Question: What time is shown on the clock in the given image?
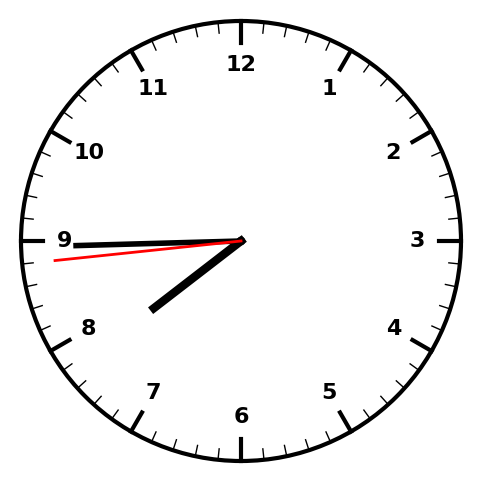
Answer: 07:44:44